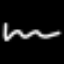
Label: squiggle